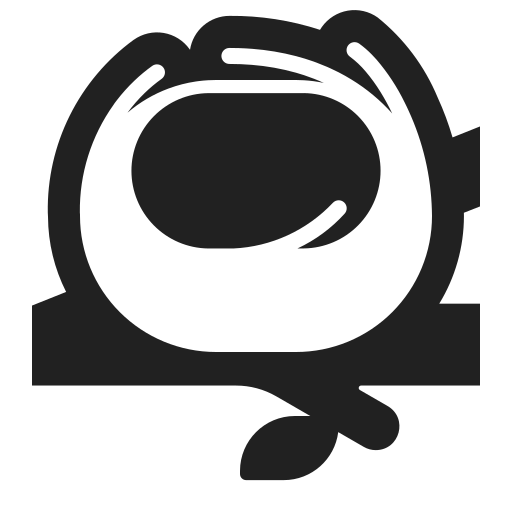
empty nest high contrast